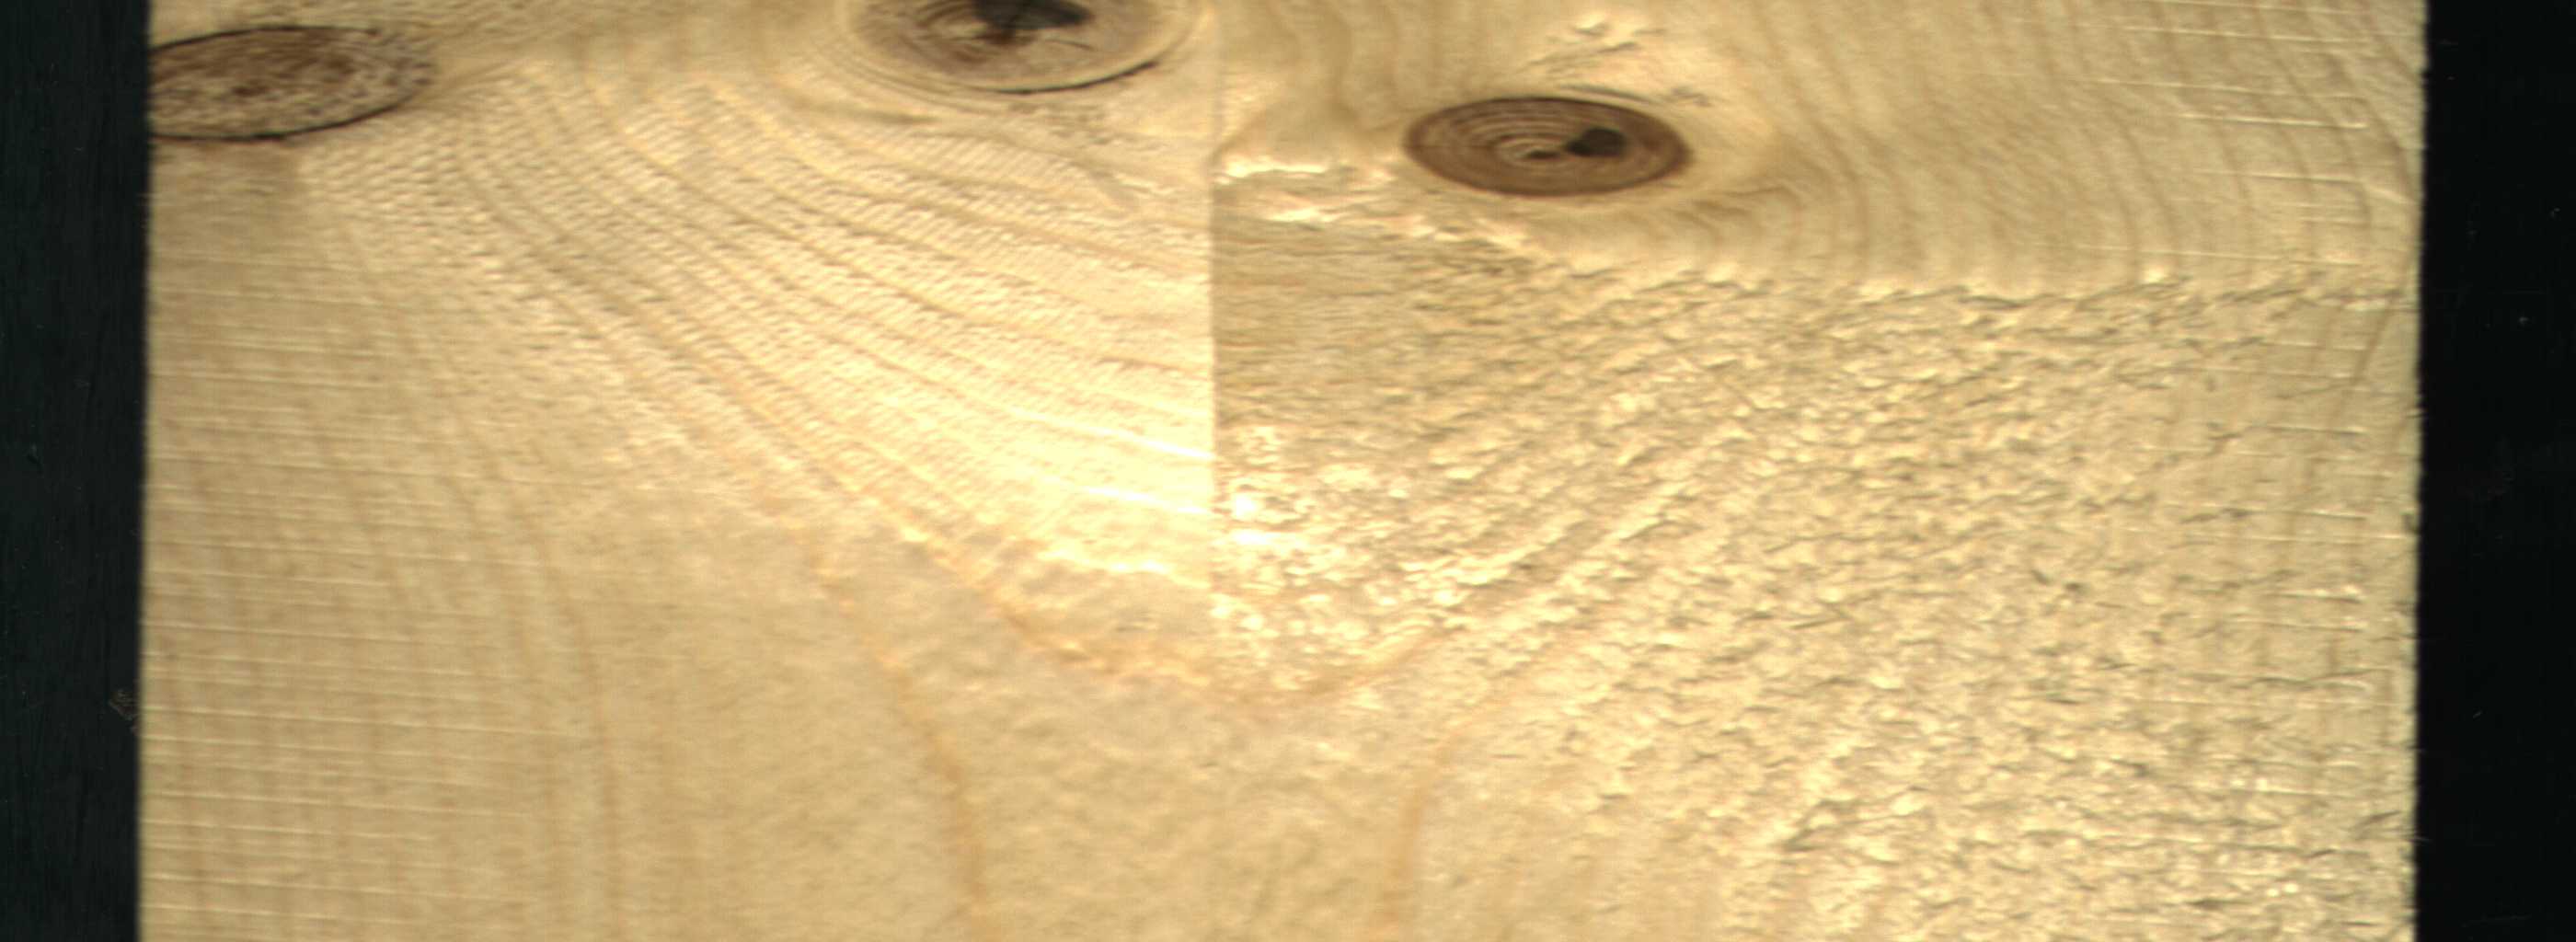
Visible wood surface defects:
knot_with_crack
Dead_Knot
Dead_Knot